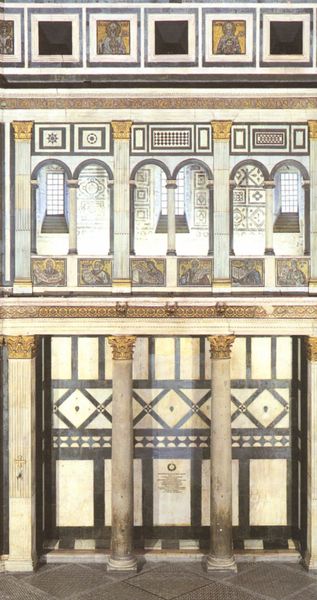
Titel: Baptisterium (Florenz)
Standort: Florenz, Baptisterium (EU - I - Toskana)
Schlagwörter: blau, dunkel, weiß, dreieck, gelb, menschen, braun, fenster, grau, hell, marmor, schwarz, säule, säulen, gebäude, haus, rot, ornament, wand, architektur, stein, steine, kirche, boden, figur, gold, innen, bilder, modell, bogen, fassade, italien, hof, empore, figuren, wandmalerei, foto, bögen, schwarzweiß, kacheln, arkaden, kapitell, fries, quadrate, fachwerk, aussen, etagen, geschosse, tempel, heilige, fresko, korinthisch, geometrie, quadrat, mosaike, geschoss, kapitel, doppelbögen, geomentrie, ikonen, steinfußboden, kapitele, geometrische muster, quadraten, malerei, böcken, rointische ordnung